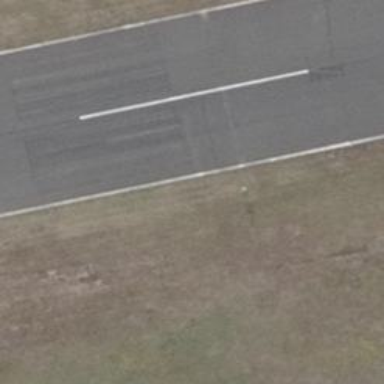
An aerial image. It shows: Aviation light marking the edge of runway.